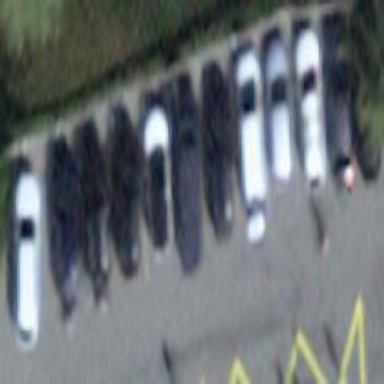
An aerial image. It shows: Parking area with surface.